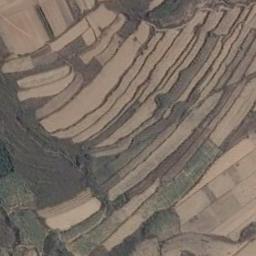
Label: terrace